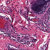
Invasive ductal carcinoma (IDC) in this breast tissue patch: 0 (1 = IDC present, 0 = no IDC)